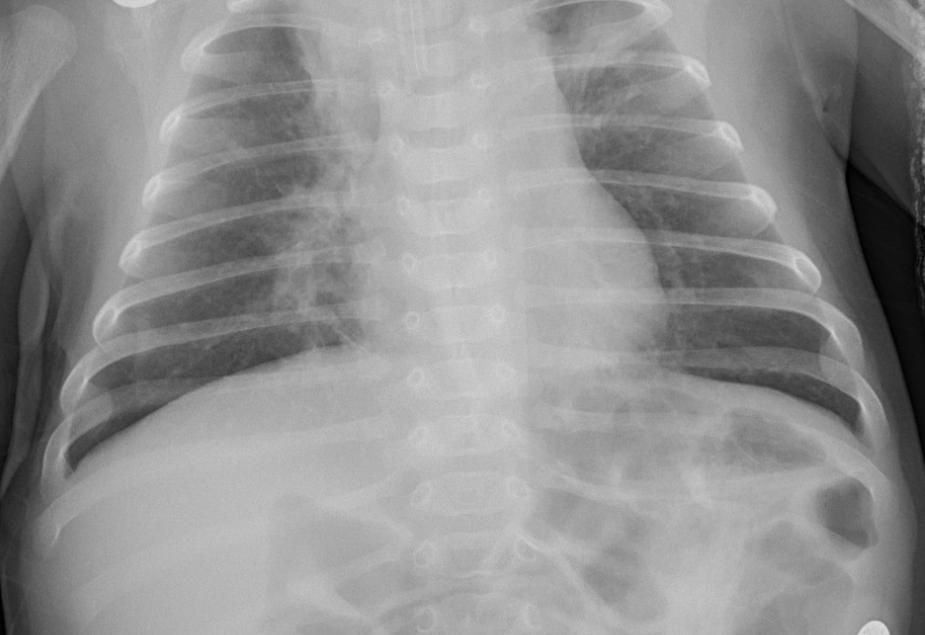
Diagnosis: PNEUMONIA